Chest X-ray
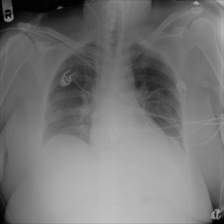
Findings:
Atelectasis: positive
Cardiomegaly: negative
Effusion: positive
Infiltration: positive
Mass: negative
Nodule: negative
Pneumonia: negative
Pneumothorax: negative
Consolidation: negative
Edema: negative
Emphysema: negative
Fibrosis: negative
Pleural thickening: negative
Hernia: negative